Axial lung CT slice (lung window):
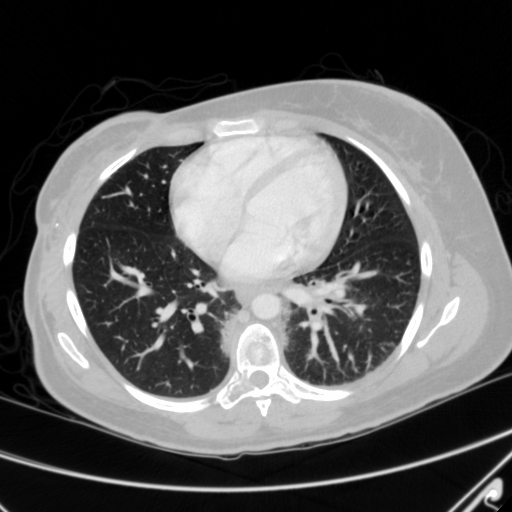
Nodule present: no